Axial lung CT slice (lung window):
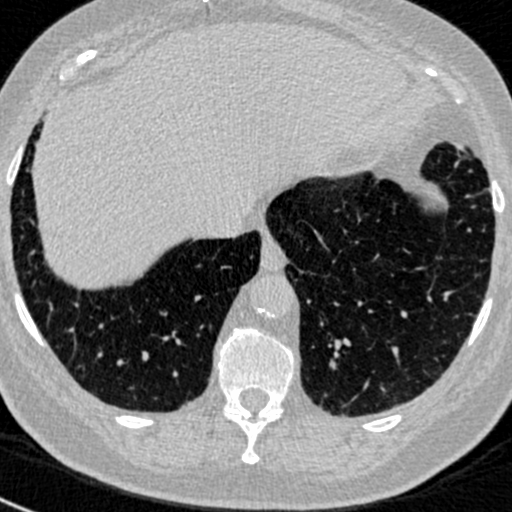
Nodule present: no